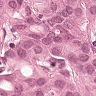
Metastatic tissue present: yes